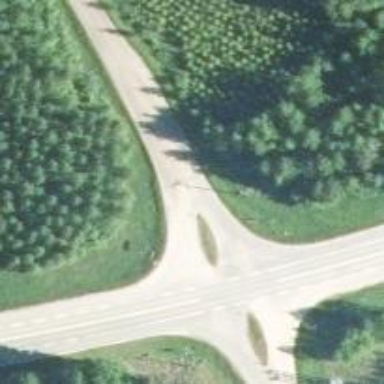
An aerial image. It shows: Tertiary road.